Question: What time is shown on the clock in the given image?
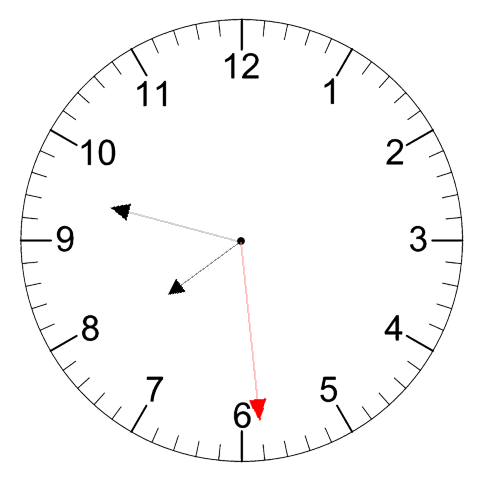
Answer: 07:47:29